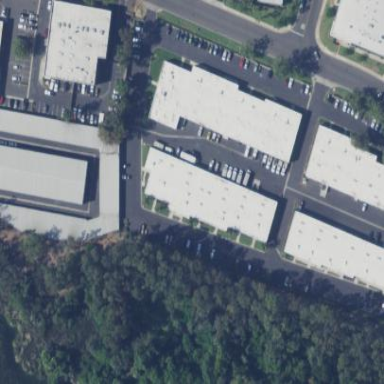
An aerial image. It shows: Commercial building.